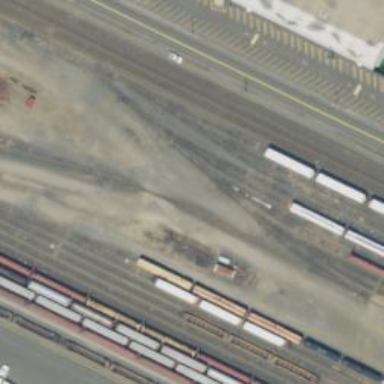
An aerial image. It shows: Railway yard in service.